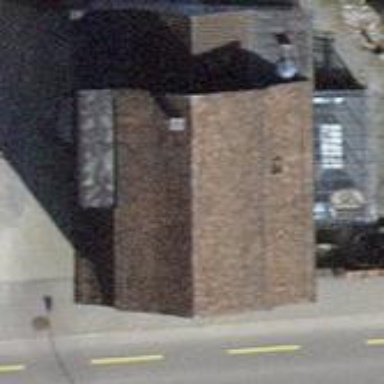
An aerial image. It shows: Detached building.